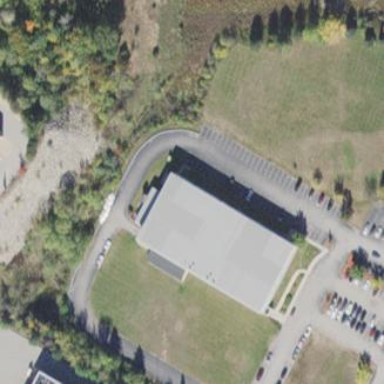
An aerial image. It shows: Skating sports center building.